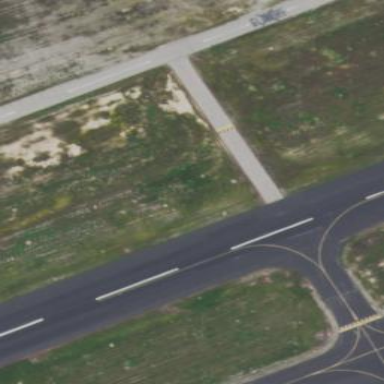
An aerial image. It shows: Image of taxiway at airport.